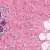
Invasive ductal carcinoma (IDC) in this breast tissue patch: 0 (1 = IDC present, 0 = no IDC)